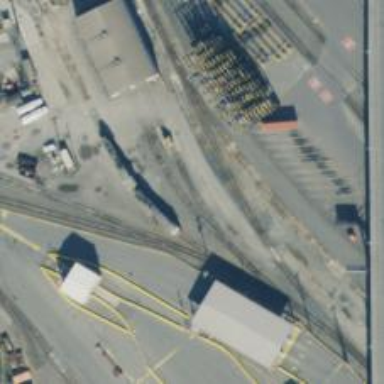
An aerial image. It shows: Railway yard.